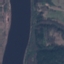
Label: River